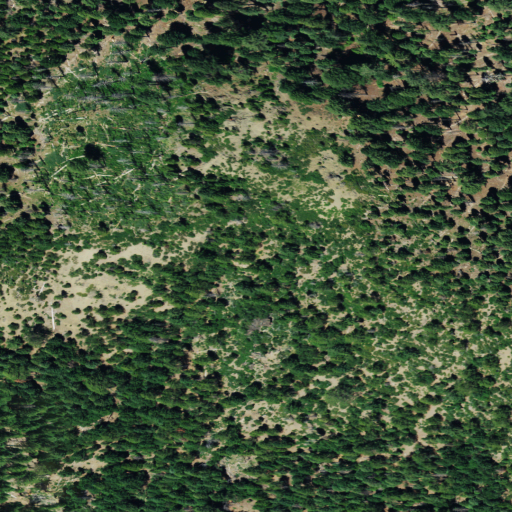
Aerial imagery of ridge(s) in California named Lightning Camp Ridge containing evergreen forest, grassland, and shrub